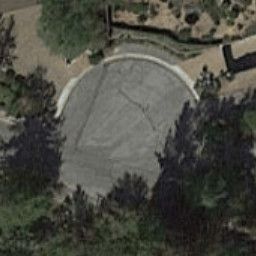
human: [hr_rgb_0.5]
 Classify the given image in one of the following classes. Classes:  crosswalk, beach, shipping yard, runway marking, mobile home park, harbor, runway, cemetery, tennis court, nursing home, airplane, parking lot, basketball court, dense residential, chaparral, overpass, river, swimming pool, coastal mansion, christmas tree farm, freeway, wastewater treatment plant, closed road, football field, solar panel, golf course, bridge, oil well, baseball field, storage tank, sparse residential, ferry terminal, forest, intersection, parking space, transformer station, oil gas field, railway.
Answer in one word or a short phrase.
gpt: closed road